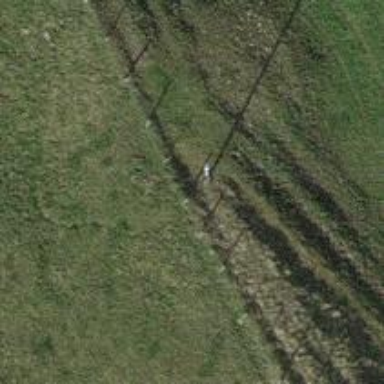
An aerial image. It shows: Minor power line.